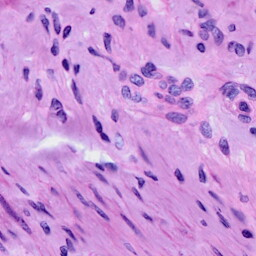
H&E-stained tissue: Cervix